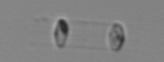
Label: Skeletonema